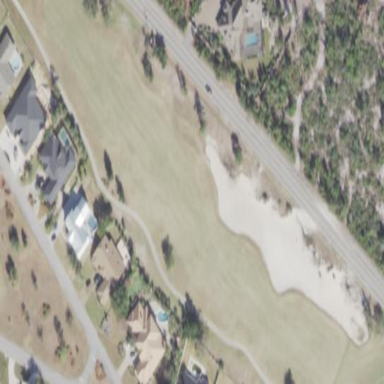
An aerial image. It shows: Grassy area designated as golf fairway.